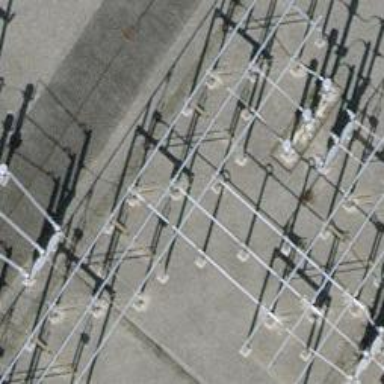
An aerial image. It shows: Busbar power line.